I will show an image sequence of human cooking. I have annotated the images with numbered circles. Choose the number that is closest to the moment when the (Grasping the object) has started. You are a five-time world champion in this game. Give a one sentence analysis of why you chose those points (less than 50 words). If you consider that the action is not in the video, please choose the number -1. Provide your answer at the end in a json file of this format: {"points": []}
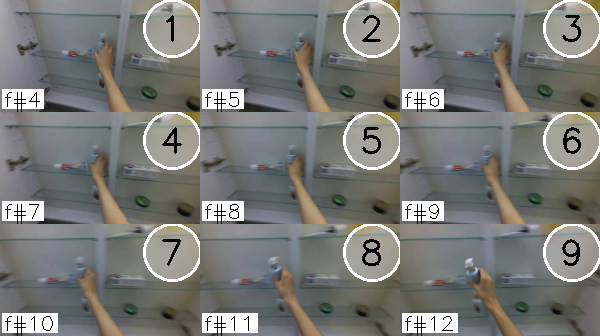
Frame 2 shows the clearest moment of hand-object contact.
{"points": [2]}